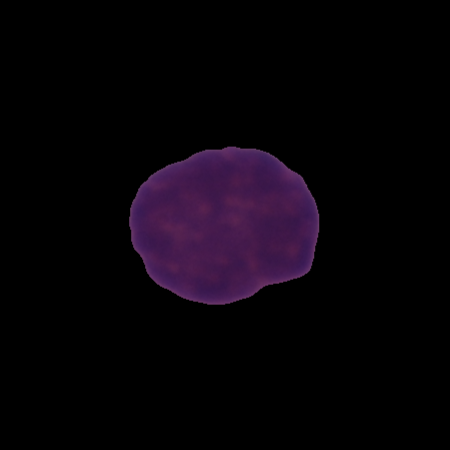
Label: healthy